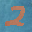
Label: 2